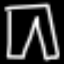
Label: pants